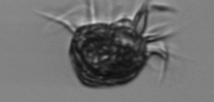
Label: Strombidium_capitatum